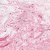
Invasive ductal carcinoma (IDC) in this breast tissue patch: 0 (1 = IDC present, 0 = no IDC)